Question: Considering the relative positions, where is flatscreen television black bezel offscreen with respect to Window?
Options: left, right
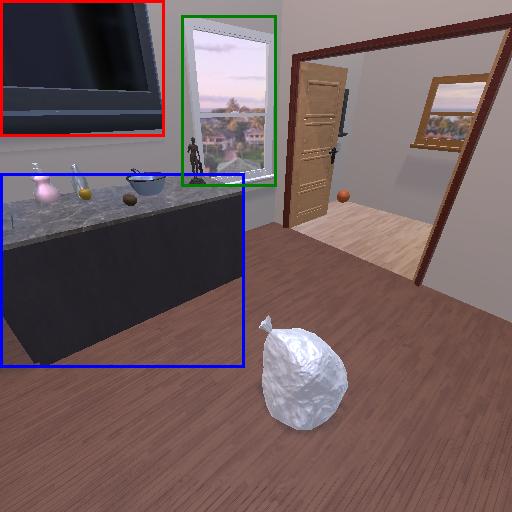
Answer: left